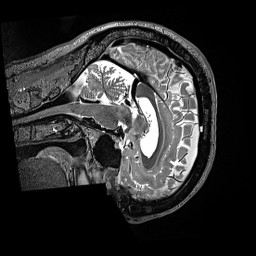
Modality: T2w
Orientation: sagittal
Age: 63
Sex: male
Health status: ill
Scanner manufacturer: siemens
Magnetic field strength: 3 T
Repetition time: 3.2 s
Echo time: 0.564 s